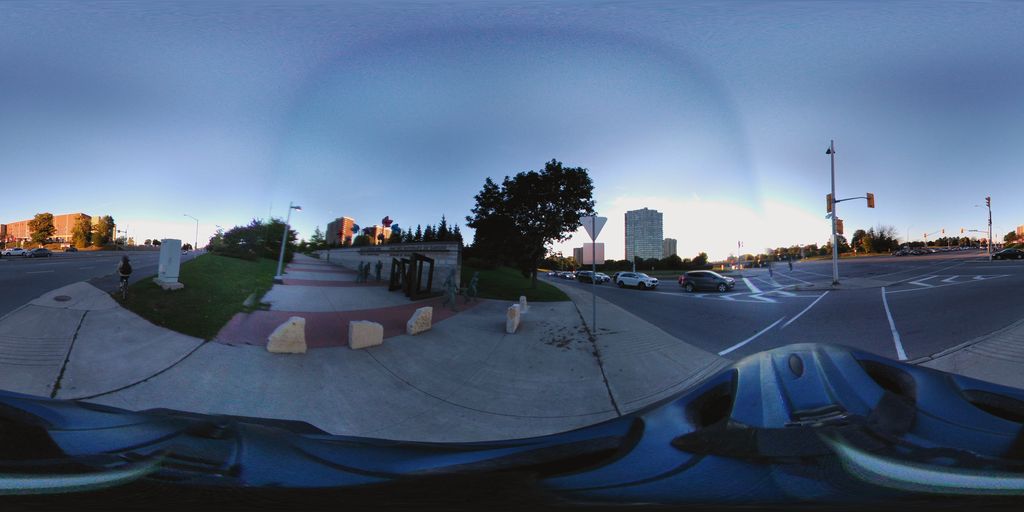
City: ottawa-gatineau